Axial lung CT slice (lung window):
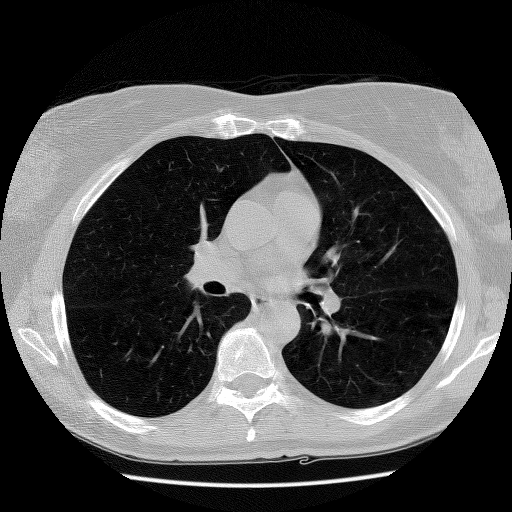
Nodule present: no